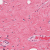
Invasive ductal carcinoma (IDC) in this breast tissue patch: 0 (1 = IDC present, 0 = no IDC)